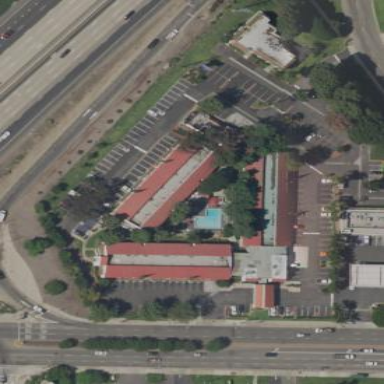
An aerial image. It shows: Hotel building.